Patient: sex F, age 83
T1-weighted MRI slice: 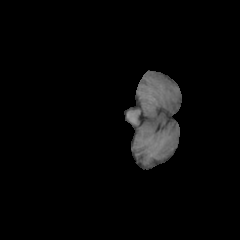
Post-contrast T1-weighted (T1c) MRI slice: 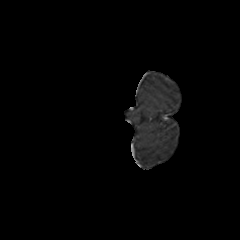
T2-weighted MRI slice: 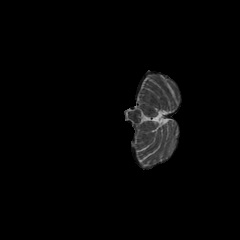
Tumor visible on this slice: no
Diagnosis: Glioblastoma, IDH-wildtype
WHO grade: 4